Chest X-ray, PA view. Patient: 53 years old, sex M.
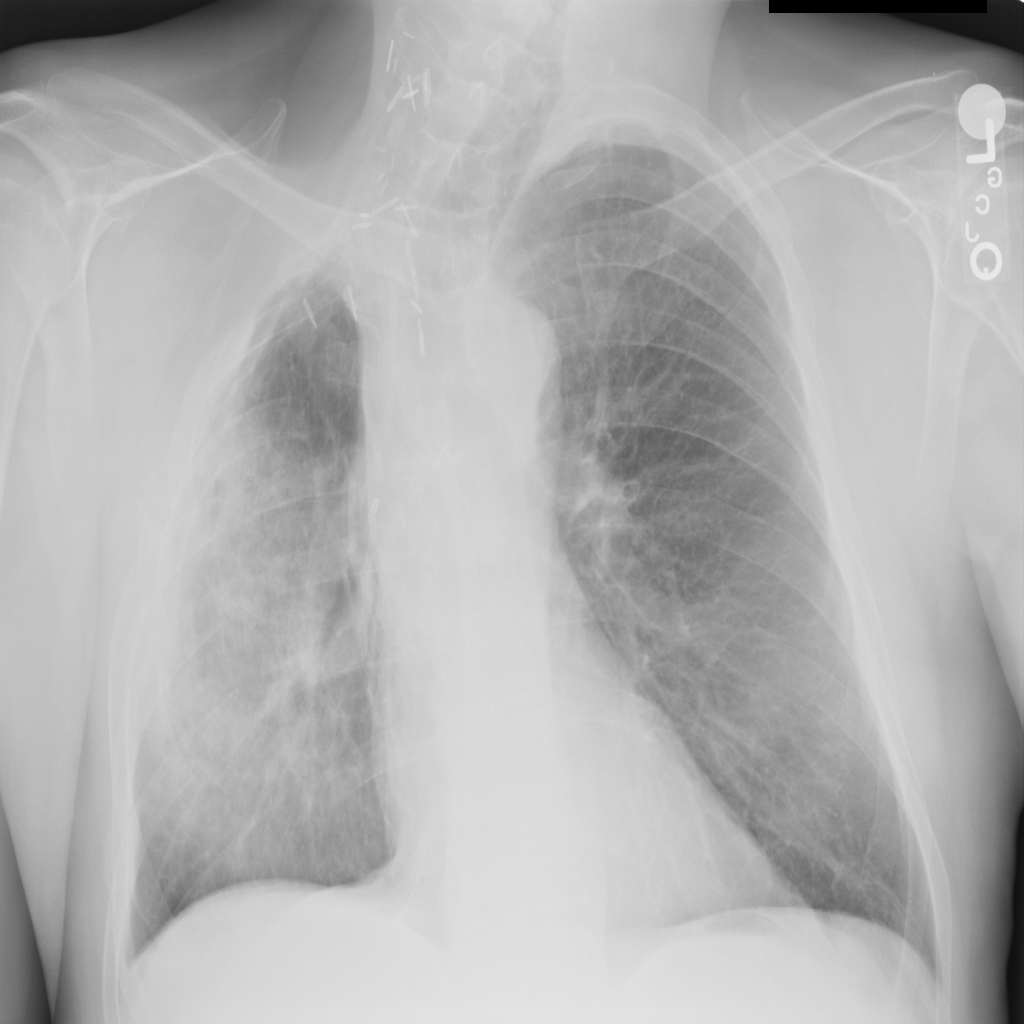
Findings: Emphysema